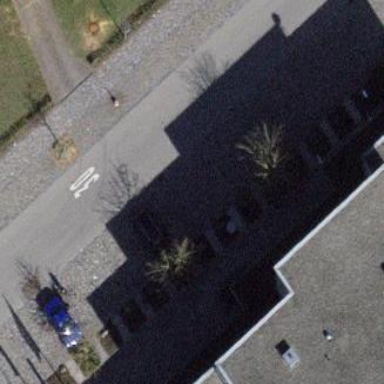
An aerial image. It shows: Parking available on the street side.